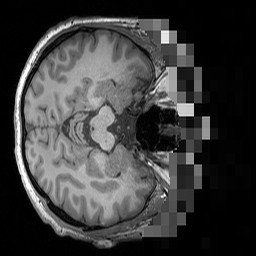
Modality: T1w
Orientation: axial
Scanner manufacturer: siemens
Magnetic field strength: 3 T
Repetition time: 1.5 s
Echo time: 0.00291 s